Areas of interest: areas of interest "Park and greenspace"
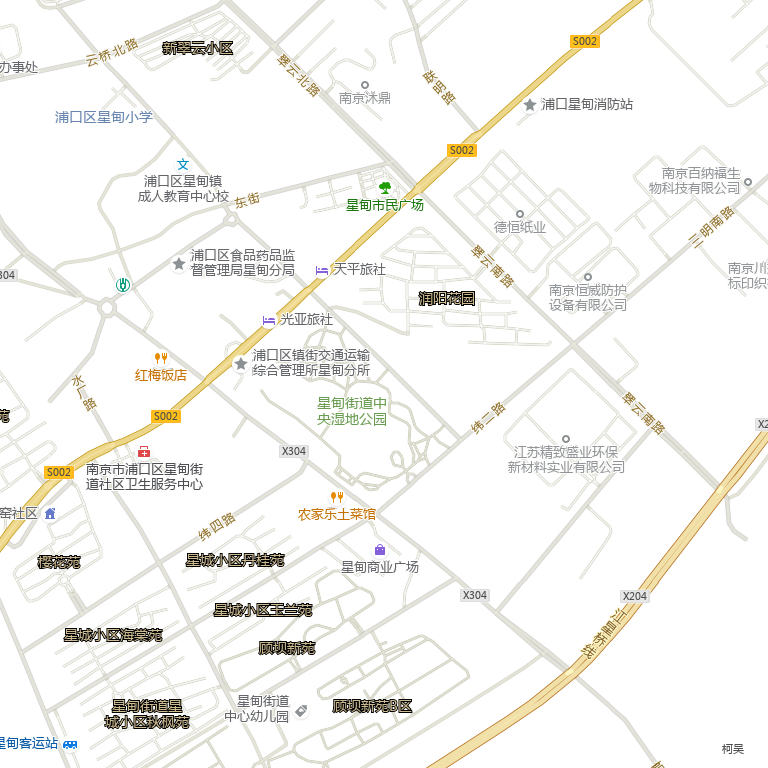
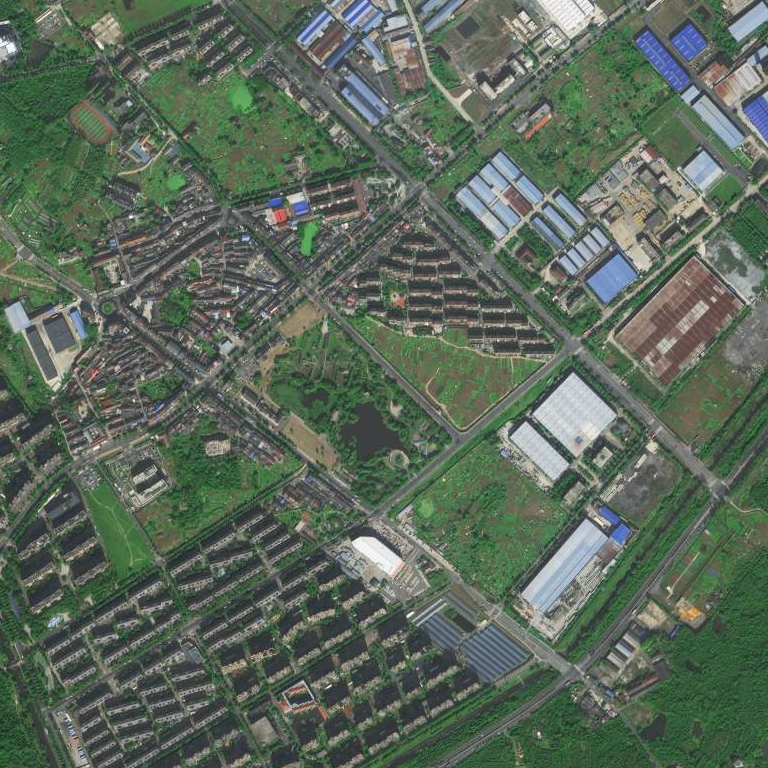